Question: I am facing issues while calculating length of strings that contain Thai characters.
In the below image from Notepad++, we need a way in c#/.NET to get the Document Length value (170) for the provided string -

String.Length works well for English Language/Characters, but for this example ("b.`inet`rethkh+sepkhechiiywtii+klaas+cchamkad+28%2f10+hmuu+1+t.+khl`ng`udmchlcchr") - it returns length as 69, instead of 170.
Is there a way in c#/.NET to get the actual length of string values for non-English languages?
I tried using Encodings as well, but no luck. Any pointers/help on this will be great.
Thanks in advance!
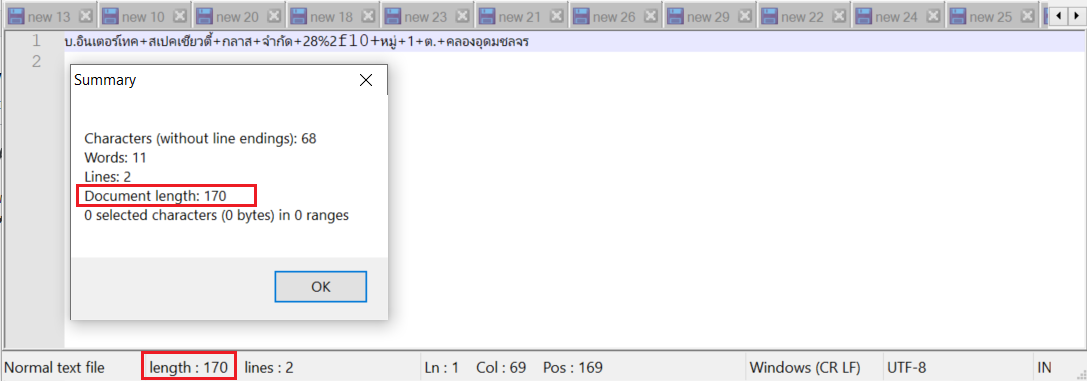
Answer: 69 is correct, though.
'b.`inet`rethkh+sepkhechiiywtii+klaas+cchamkad+28%2f10+hmuu+1+t.+khl`ng`udmchlcchr' contains 69 characters; the UTF-8 encoding of it is 170 bytes long.
Notepad++ is showing you the length of the encoded content.
If you do need the encoded length, use <URL>.